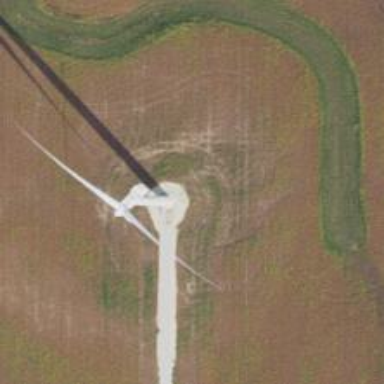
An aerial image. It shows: Wind generator with horizontal axis. The wind turbine is from Vestas.